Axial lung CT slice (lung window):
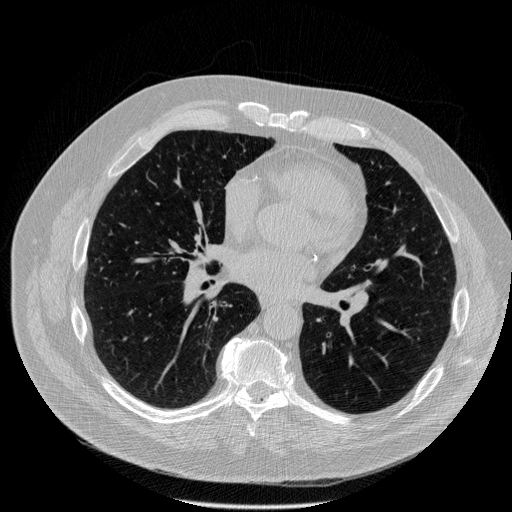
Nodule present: no